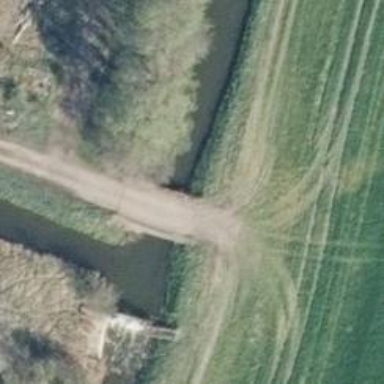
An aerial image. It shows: Dirt track road with bridge.